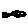
Label: fish